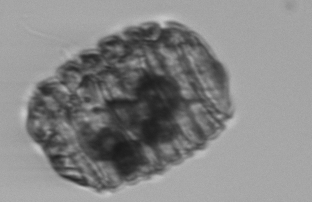
Label: Polykrikos